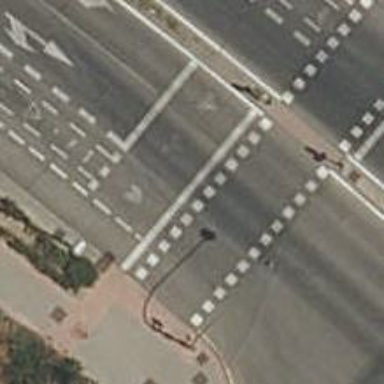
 there are traffic signals and zebra crossing."